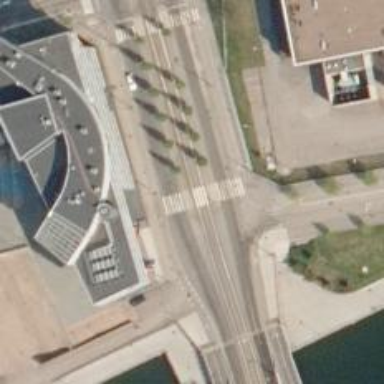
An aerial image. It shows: Tram railway with separate electrified contact lines.